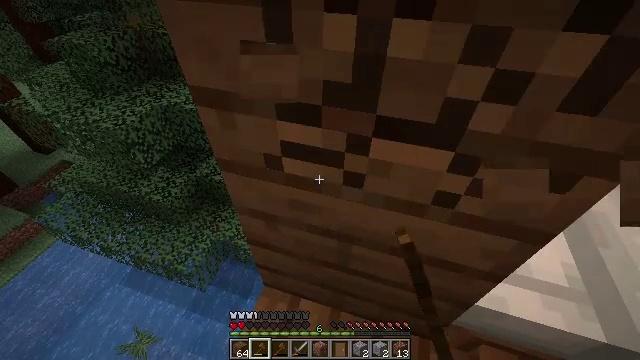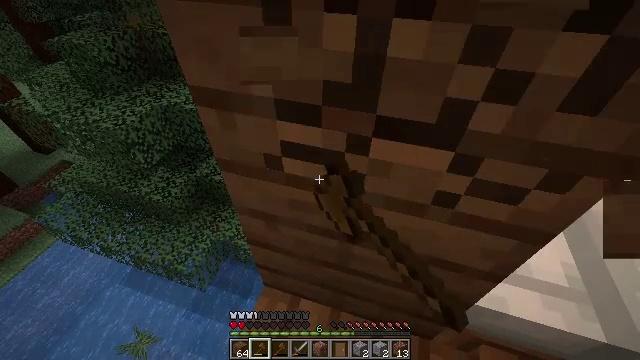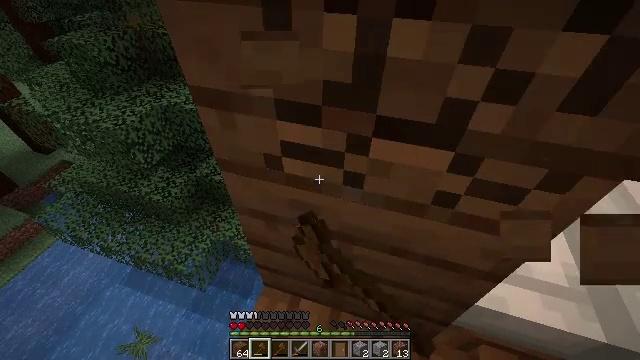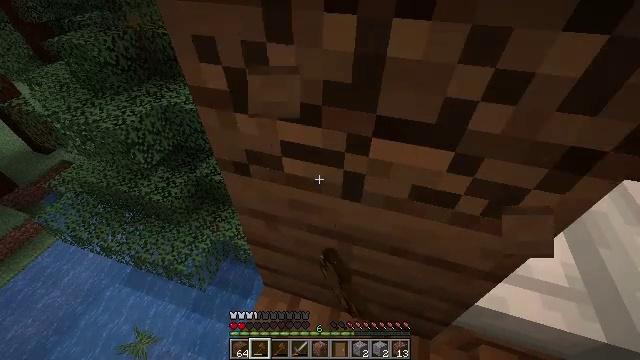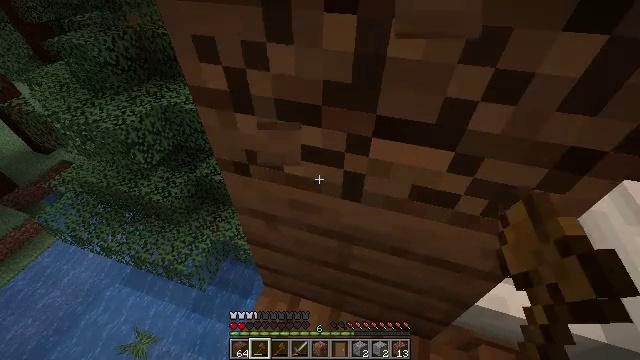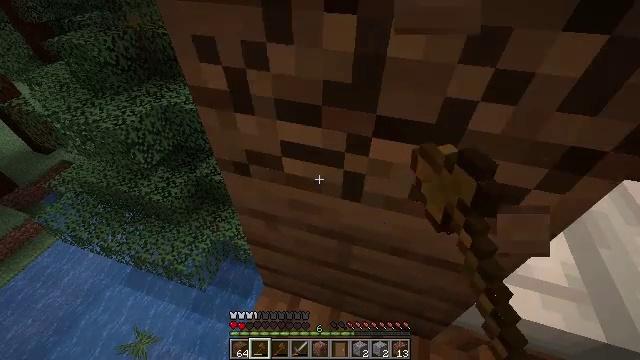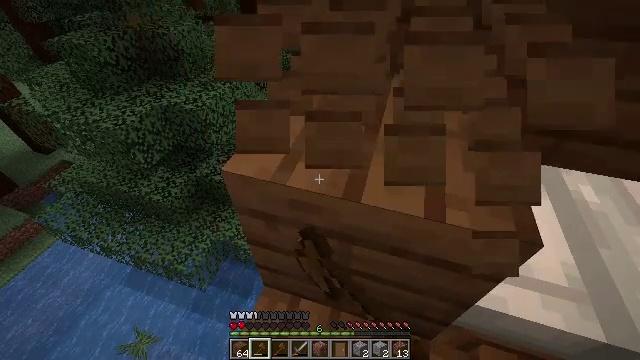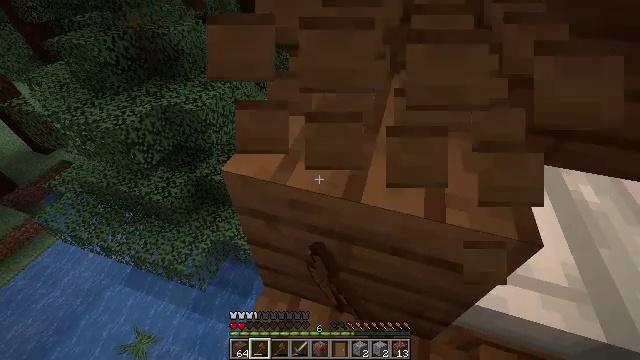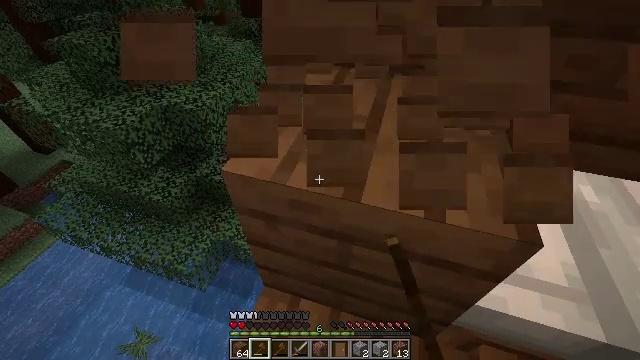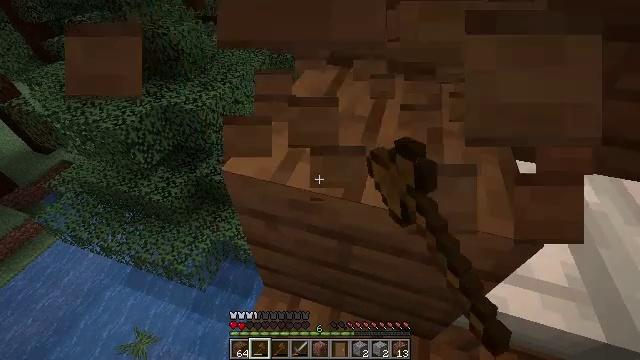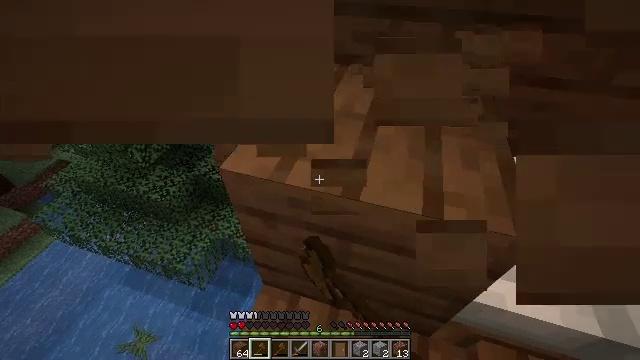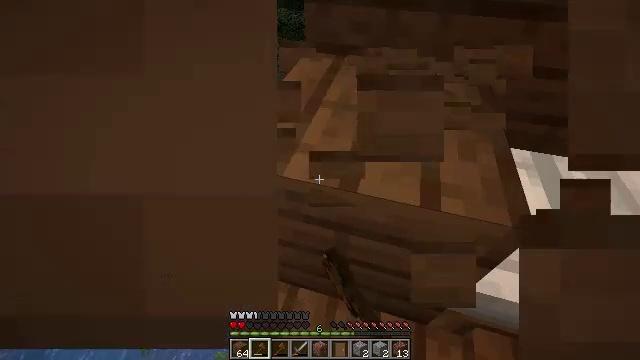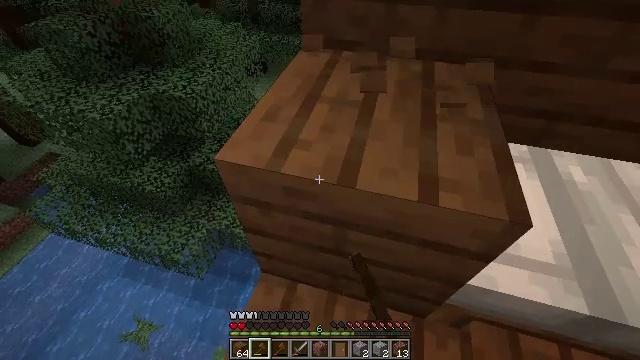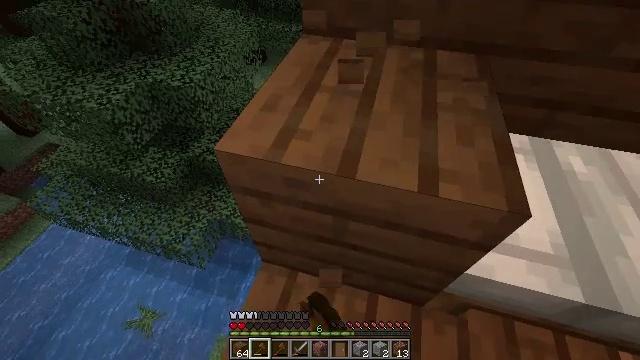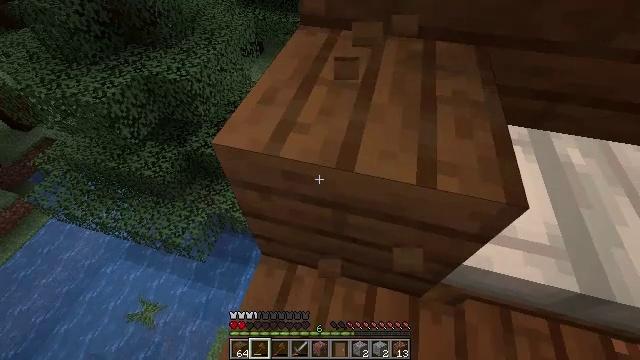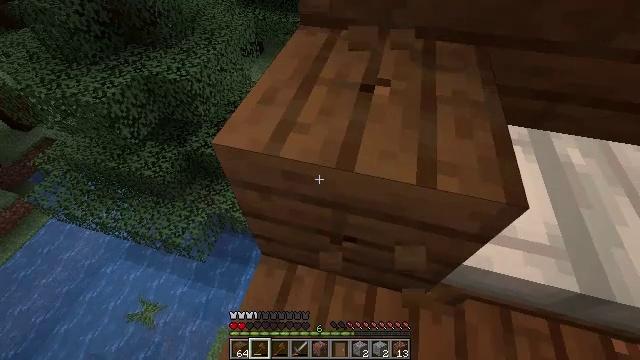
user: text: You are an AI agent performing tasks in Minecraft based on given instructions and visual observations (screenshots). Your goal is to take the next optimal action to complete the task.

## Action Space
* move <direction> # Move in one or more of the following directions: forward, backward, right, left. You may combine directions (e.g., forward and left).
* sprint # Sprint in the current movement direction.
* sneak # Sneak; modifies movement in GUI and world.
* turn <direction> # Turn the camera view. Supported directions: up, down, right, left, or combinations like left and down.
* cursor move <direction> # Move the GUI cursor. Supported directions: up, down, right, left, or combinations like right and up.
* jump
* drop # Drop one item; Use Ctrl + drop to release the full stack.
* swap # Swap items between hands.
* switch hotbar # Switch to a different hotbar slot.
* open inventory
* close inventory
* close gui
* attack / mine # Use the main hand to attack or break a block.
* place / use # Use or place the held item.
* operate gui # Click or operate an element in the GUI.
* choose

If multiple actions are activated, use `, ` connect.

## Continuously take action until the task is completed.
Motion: motion action
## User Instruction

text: Break spruce planks from a structure.
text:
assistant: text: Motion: attack / mine
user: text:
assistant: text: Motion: attack / mine
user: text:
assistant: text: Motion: attack / mine
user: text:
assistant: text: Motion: attack / mine
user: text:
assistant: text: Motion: attack / mine
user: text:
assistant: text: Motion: attack / mine
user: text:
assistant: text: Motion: attack / mine
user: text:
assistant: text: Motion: attack / mine
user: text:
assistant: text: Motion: attack / mine
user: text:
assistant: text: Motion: attack / mine
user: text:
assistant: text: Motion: turn down, attack / mine
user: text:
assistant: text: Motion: attack / mine
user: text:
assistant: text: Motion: turn down, attack / mine
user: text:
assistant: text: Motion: turn down, attack / mine
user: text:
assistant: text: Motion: attack / mine
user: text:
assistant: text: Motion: attack / mine
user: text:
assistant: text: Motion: attack / mine
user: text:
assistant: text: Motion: attack / mine
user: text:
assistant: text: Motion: attack / mine
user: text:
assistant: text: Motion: attack / mine
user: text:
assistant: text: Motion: attack / mine
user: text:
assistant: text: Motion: attack / mine
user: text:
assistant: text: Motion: attack / mine
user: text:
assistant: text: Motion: attack / mine
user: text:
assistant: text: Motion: attack / mine
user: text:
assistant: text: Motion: attack / mine
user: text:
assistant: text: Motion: attack / mine
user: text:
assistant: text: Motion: attack / mine
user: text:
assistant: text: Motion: attack / mine
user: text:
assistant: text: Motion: attack / mine